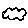
Label: cloud